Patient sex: M
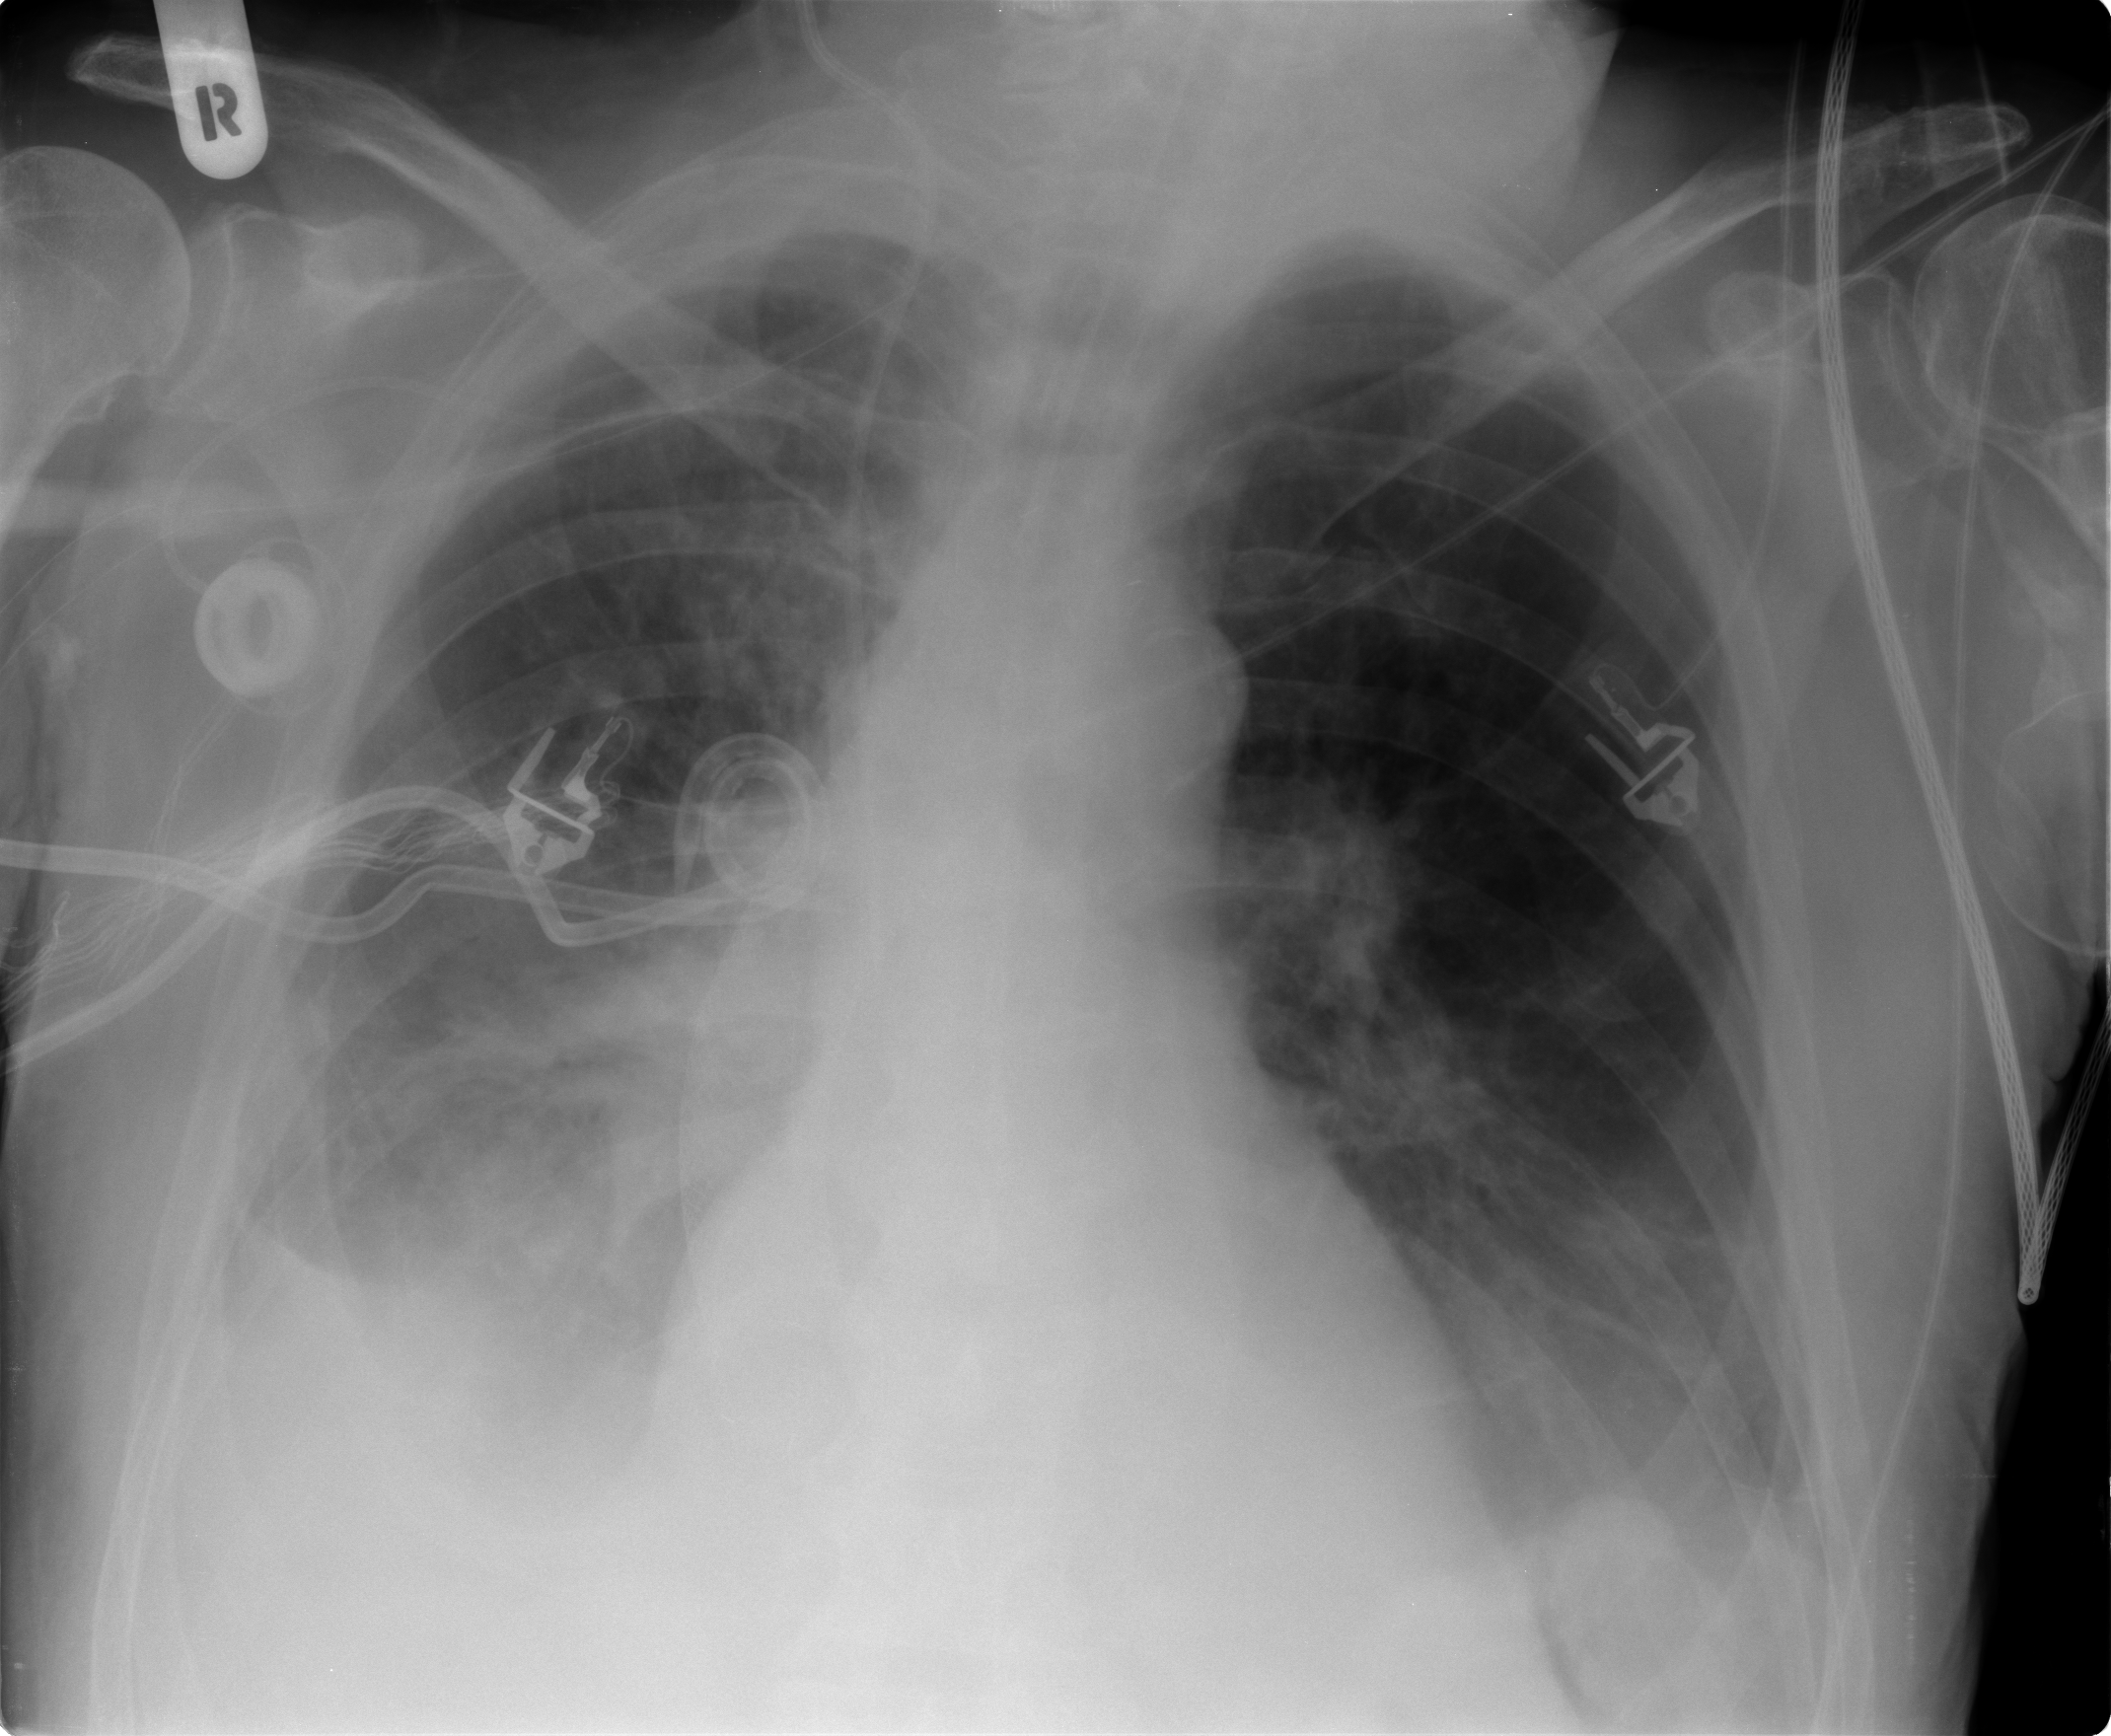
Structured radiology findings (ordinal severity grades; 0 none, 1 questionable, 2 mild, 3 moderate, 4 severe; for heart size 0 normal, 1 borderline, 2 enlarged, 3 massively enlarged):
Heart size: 0
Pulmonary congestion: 0
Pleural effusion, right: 3
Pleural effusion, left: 2
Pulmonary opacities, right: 2
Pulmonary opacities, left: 0
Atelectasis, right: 3
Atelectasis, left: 2